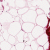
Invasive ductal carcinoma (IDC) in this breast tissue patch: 0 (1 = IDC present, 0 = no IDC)